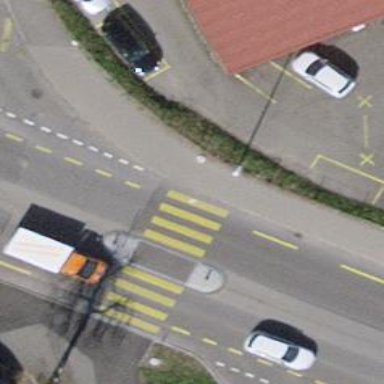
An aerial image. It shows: Road crossing with traffic signals and island.